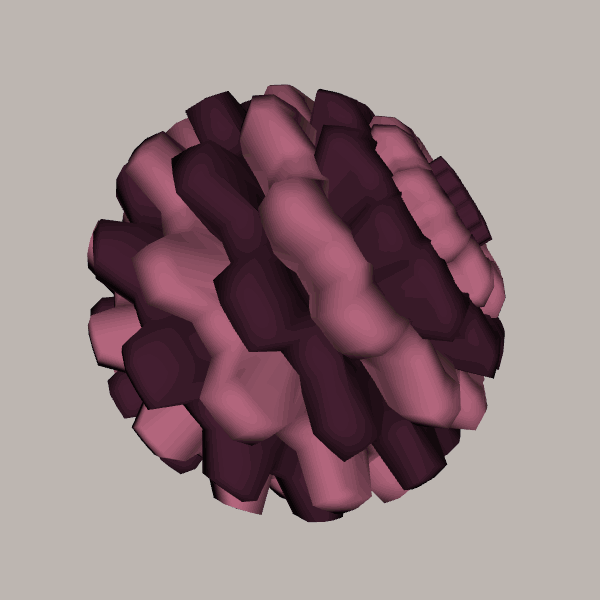
Background: light